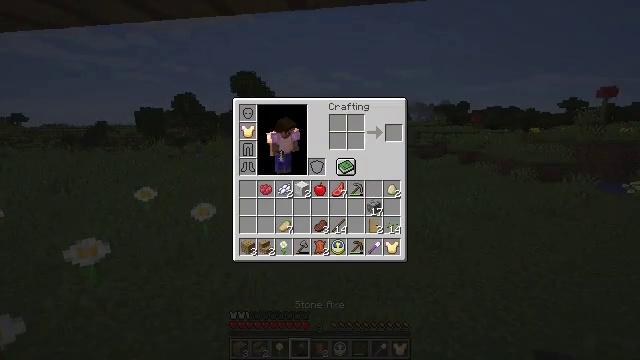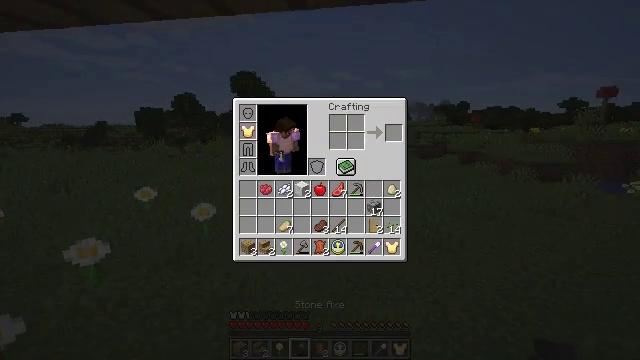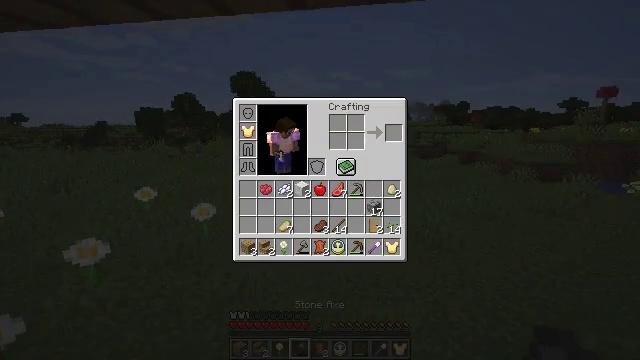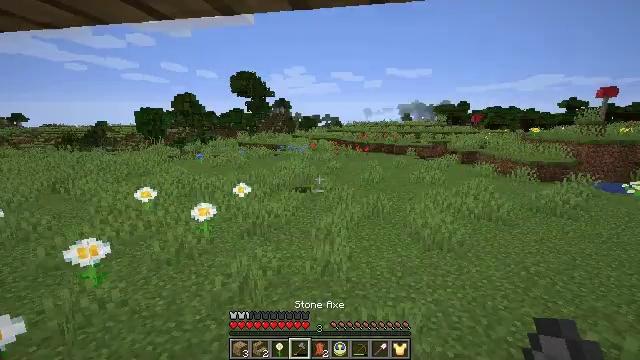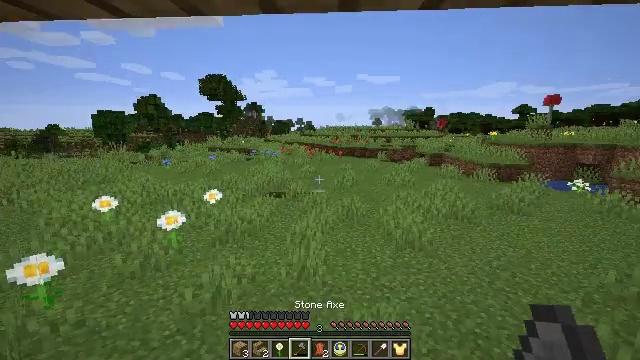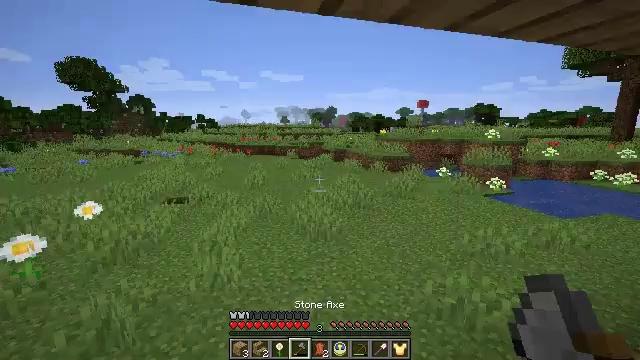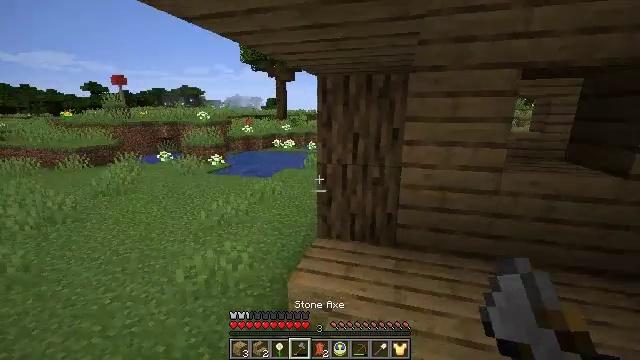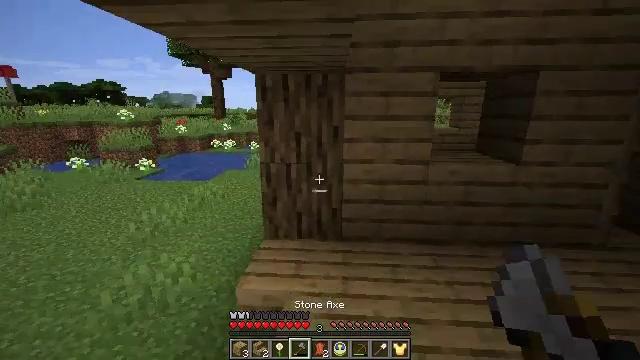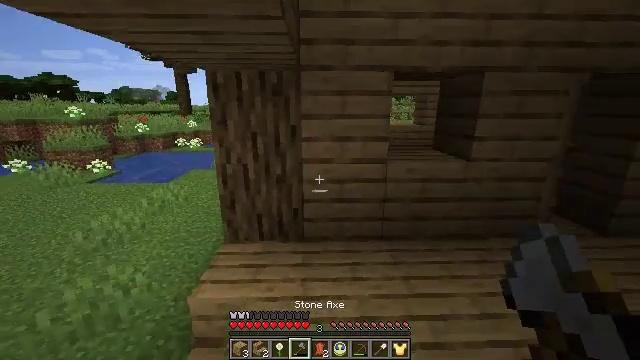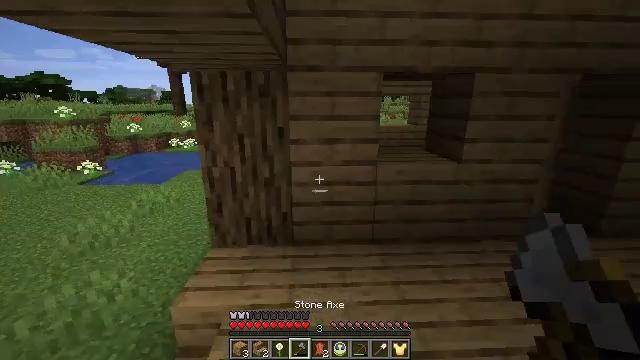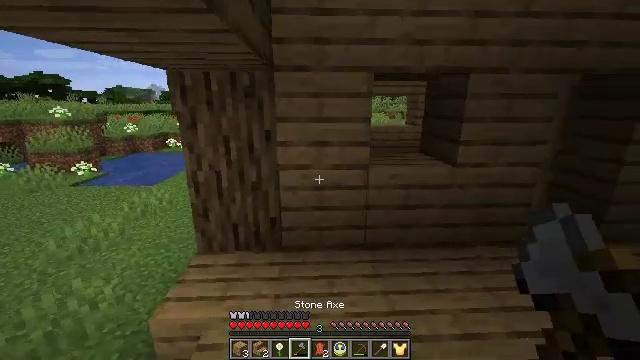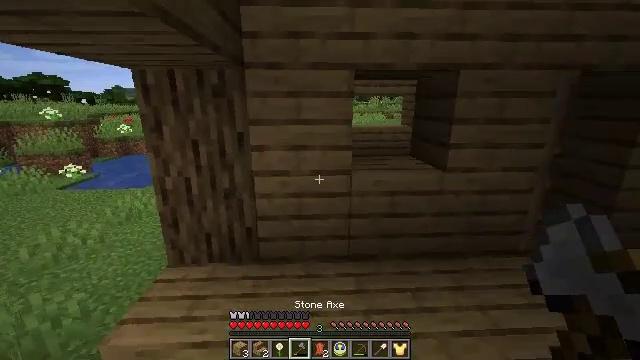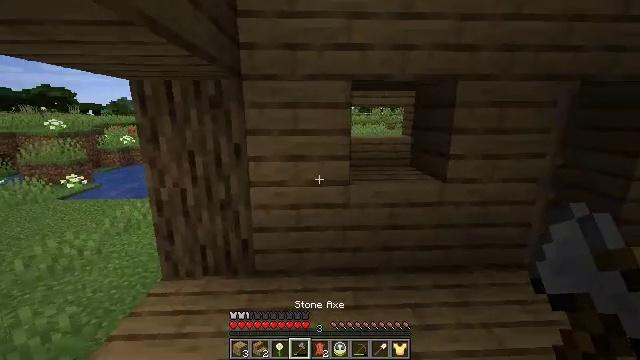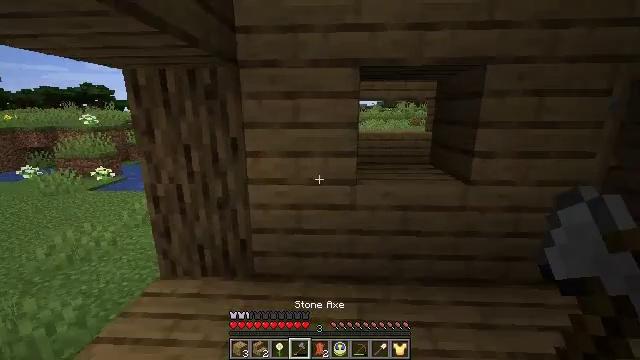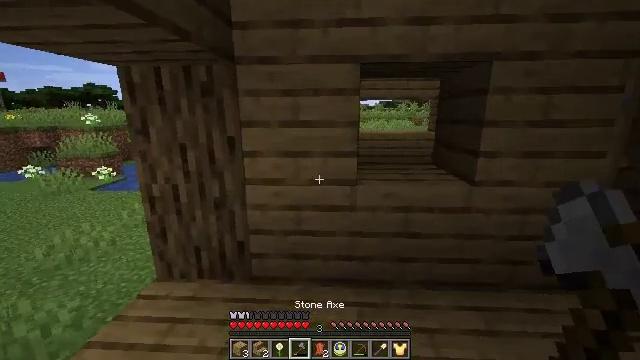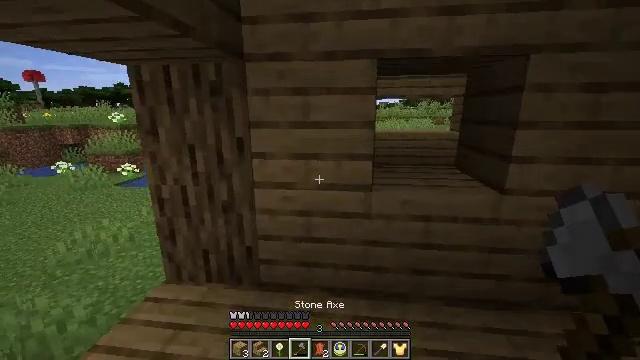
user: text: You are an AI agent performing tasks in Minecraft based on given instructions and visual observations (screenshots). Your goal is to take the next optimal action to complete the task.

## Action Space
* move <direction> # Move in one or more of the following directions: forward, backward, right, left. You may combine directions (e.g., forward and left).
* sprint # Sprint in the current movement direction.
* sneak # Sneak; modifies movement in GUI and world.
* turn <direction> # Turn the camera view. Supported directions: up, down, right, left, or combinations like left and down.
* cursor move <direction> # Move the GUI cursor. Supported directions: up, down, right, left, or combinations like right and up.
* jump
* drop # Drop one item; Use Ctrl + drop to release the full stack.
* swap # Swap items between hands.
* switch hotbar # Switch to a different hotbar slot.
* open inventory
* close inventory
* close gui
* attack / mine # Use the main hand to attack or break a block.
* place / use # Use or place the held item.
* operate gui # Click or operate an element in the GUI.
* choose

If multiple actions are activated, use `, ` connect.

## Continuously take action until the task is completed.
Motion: motion action
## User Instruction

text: Attack the ground to gather sand.
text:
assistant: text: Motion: cursor move left
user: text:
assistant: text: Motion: no_op
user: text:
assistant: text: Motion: no_op
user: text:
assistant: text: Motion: turn right
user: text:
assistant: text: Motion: turn right
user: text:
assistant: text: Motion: turn right and down
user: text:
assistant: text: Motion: move right, turn right
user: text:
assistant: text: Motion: move forward and move right, turn right
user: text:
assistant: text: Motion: move forward and move right
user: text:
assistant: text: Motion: move forward and move right
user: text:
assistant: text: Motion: move forward and move right
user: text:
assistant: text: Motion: move forward and move right, turn up
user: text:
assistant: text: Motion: move forward, turn left and down
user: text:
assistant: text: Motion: move forward
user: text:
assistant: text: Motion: move forward, turn left
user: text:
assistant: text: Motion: move forward, turn left and down, close inventory
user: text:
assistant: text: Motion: move forward, close inventory
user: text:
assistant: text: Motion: cursor move right and up, close inventory
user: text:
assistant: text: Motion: cursor move right and up, open gui
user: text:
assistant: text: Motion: cursor move right and up
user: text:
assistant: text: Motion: no_op
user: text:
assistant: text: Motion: no_op
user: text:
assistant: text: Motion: no_op
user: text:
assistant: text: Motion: no_op
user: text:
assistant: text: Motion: no_op
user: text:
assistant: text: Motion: no_op
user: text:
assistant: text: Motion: no_op
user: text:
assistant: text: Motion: close gui
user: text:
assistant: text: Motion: turn left and down
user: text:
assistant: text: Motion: turn left and down